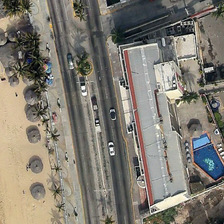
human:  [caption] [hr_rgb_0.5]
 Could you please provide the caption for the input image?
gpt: a street is betweeen a beach and the resort .

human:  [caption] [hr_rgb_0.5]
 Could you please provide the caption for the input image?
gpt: on one side of the road there is a resort while on the other side is a beach with umbrellas .

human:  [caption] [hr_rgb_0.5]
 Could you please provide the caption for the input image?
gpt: on one side of the road there is a resort while on the other side is a beach with umbrellas .

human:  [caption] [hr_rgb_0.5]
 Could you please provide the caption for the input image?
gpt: several cars pass by this resort with a swimming pool in it next to bareland .

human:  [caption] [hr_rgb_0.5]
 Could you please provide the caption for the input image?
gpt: several buildings and a beach with tropical plants are in two sides of a road with several cars respectively .